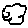
Label: cloud